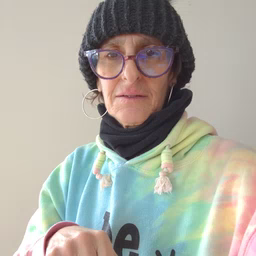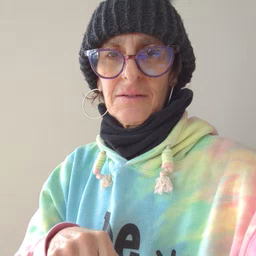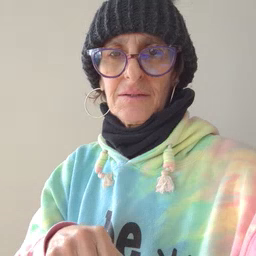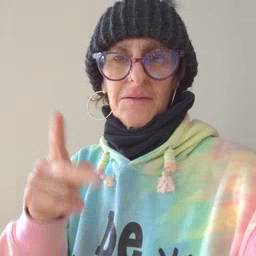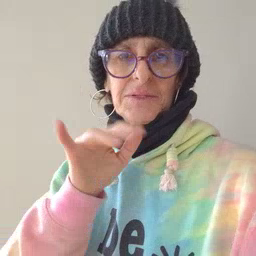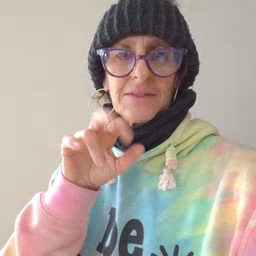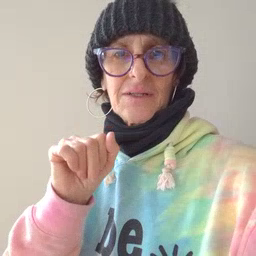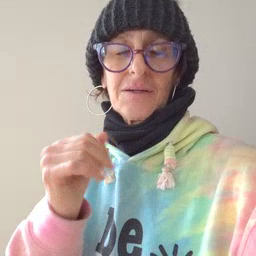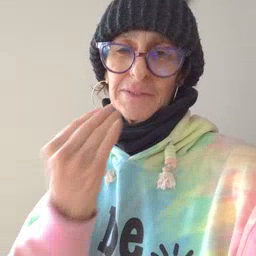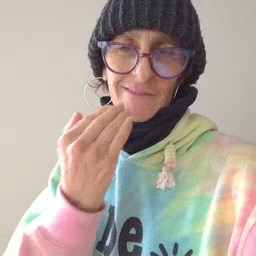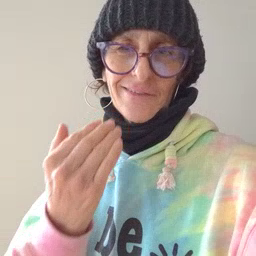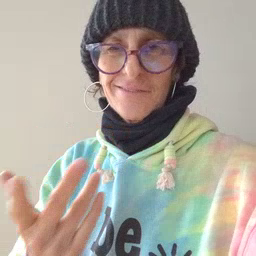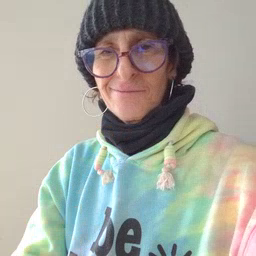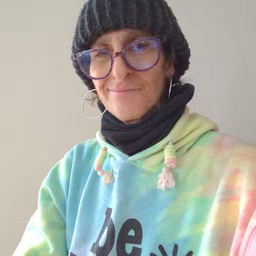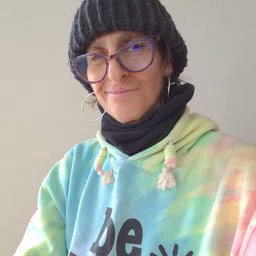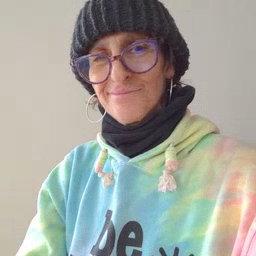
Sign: pizza